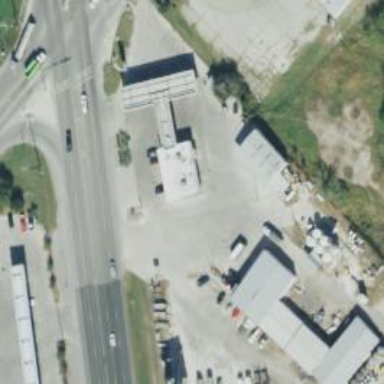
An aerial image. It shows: Convenience shop.